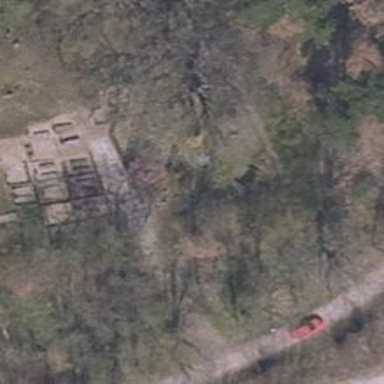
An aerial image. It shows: Grave yard.